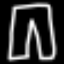
Label: pants